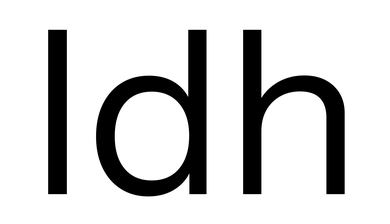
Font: InstrumentSans_Regular